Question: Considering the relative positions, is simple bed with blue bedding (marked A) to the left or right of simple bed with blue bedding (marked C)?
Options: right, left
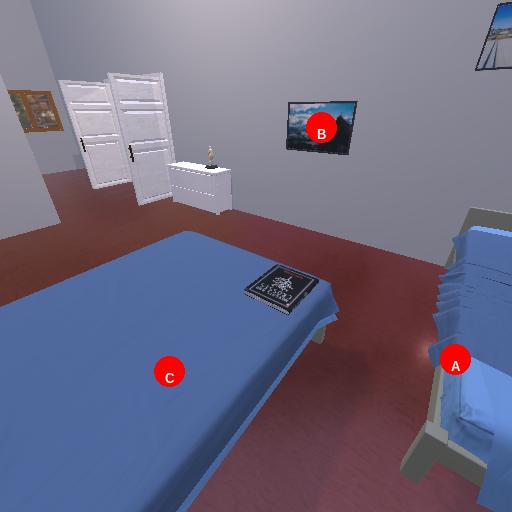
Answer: right